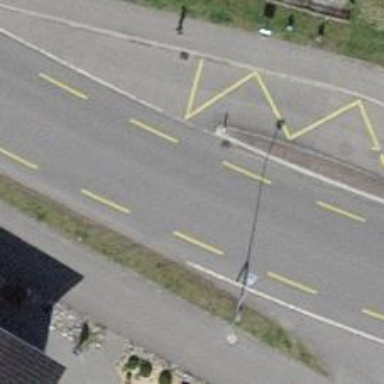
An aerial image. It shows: Bus stop with stop position for public transport.